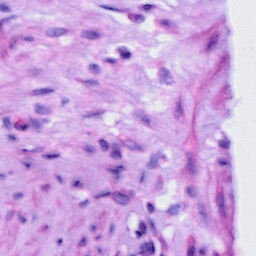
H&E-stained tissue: Cervix